Question: I want to have interface like this image

So i create 2 file XML Place and Place1
Code Place.xml:
'''
<?xml version="1.0" encoding="utf-8"?>
<LinearLayout xmlns:android="http://schemas.android.com/apk/res/android"
android:layout_width="match_parent"
android:layout_height="match_parent"
android:orientation="vertical" >
<EditText
android:id="@+id/filter_text"
android:layout_width="match_parent"
android:layout_height="wrap_content"
android:ems="10" >
</EditText>
<ListView
android:id="@+id/listView1"
android:layout_width="match_parent"
android:layout_height="wrap_content" >
</ListView>
'''
Code Place1.xml:
'''
<LinearLayout xmlns:android="http://schemas.android.com/apk/res/android"
android:layout_width="fill_parent"
android:layout_height="fill_parent"
android:orientation="vertical"
android:padding="5dp" >
<LinearLayout
android:layout_width="match_parent"
android:layout_height="wrap_content"
android:orientation="horizontal" >
<ImageView
android:id="@+id/icon_place"
android:layout_width="wrap_content"
android:layout_height="fill_parent"
android:layout_marginRight="7dp"
android:src="@drawable/icon_landscapes" />
<LinearLayout
android:layout_width="match_parent"
android:layout_height="wrap_content"
android:orientation="horizontal"
android:weightSum="10" >
<LinearLayout
android:layout_width="wrap_content"
android:layout_height="wrap_content"
android:layout_weight="8"
android:orientation="vertical" >
<TextView
android:id="@+id/label_place"
android:layout_width="wrap_content"
android:layout_height="wrap_content"
android:layout_marginTop="5dp"
android:text="@+id/label_place" />
<TextView
android:id="@+id/label_address"
android:layout_width="wrap_content"
android:layout_height="wrap_content"
android:text="@+id/label_address" />
</LinearLayout>
<TextView
android:id="@+id/label_Phone"
android:layout_width="wrap_content"
android:layout_height="fill_parent"
android:layout_marginTop="5dp"
android:layout_weight="2"
android:gravity="center"
android:text="@+id/label_Phone" />
</LinearLayout>
</LinearLayout>
</LinearLayout>
'''
Here is code in activity class:
'''
public class Place extends Activity {
private String DB_NAME = "Danang Travel.sqlite";
String[] from;
int[] to;
ListView lvPlace;
ArrayAdapter<String> adapterPlace;
@Override
protected void onCreate(Bundle savedInstanceState) {
// TODO Auto-generated method stub
super.onCreate(savedInstanceState);
setContentView(R.layout.place);
EditText filterEditText = (EditText) findViewById(R.id.filter_text);
lvPlace = (ListView) findViewById(R.id.listView1);
lvPlace.setTextFilterEnabled(true);
// **********************************************************************
SQLiteDatabase DB = null;
Intent t = getIntent();
Bundle extra = t.getExtras();
String temp = extra.getString("k");
try {
DB = this.openOrCreateDatabase(DB_NAME, MODE_PRIVATE, null);
Cursor c = DB.rawQuery(
"SELECT Name,Address,Phone FROM ServiceDetail Where SerID = '"
+ temp + "' ORDER BY Name", null);
from = new String[]{"Name","Address","Phone"};
to = new int[]{R.id.label_place,R.id.label_address,R.id.label_phone};
SimpleCursorAdapter adapter = new SimpleCursorAdapter(this,R.layout.place1, c, from, to);
lvPlace.setAdapter(adapter);
'''
It doesn't work! I really don't understand why? Please help me!
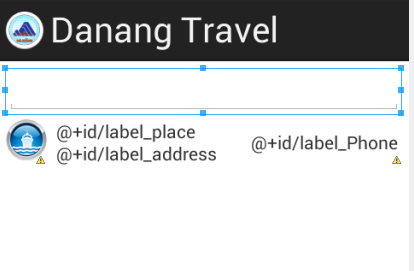
Answer: I found this working sample code with ListActivity class, very useful for beginner. Just study it properly and implement in your code,
Its simply read data from db and uses ArrayList class to store the values, and ArrayAdapter to set values in ListActivity.
'''
public class CRUDonDB extends ListActivity {
private final String SAMPLE_DB_NAME = "myFriendsDb";
private final String SAMPLE_TABLE_NAME = "friends";
/** Called when the activity is first created. */
@Override
public void onCreate(Bundle savedInstanceState) {
super.onCreate(savedInstanceState);
ArrayList<String> results = new ArrayList<String>();
SQLiteDatabase sampleDB = null;
try {
sampleDB = this.openOrCreateDatabase(SAMPLE_DB_NAME, MODE_PRIVATE, null);
sampleDB.execSQL("CREATE TABLE IF NOT EXISTS " +
SAMPLE_TABLE_NAME +
" (LastName VARCHAR, FirstName VARCHAR," +
" Country VARCHAR, Age INT(3));");
sampleDB.execSQL("INSERT INTO " +
SAMPLE_TABLE_NAME +
" Values ('Makam','Sai Geetha','India',25);");
sampleDB.execSQL("INSERT INTO " +
SAMPLE_TABLE_NAME +
" Values ('Chittur','Raman','India',25);");
sampleDB.execSQL("INSERT INTO " +
SAMPLE_TABLE_NAME +
" Values ('Solutions','Collabera','India',20);");
Cursor c = sampleDB.rawQuery("SELECT FirstName, Age FROM " +
SAMPLE_TABLE_NAME +
" where Age > 10 LIMIT 5", null);
if (c != null ) {
if (c.moveToFirst()) {
do {
String firstName = c.getString(c.getColumnIndex("FirstName"));
int age = c.getInt(c.getColumnIndex("Age"));
results.add("" + firstName + ",Age: " + age);
}while (c.moveToNext());
}
}
this.setListAdapter(new ArrayAdapter<String>(this, android.R.layout.simple_list_item_1,results));
} catch (SQLiteException se ) {
Log.e(getClass().getSimpleName(), "Could not create or Open the database");
} finally {
if (sampleDB != null)
sampleDB.execSQL("DELETE FROM " + SAMPLE_TABLE_NAME);
sampleDB.close();
}
}
}
'''